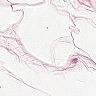
Metastatic tissue present: no